Question: I have this query which returns qty in each of my branch. now the branch has two WH_subType as you see in the attached diagram i have attached. I want to sum the 2 subtype and show its available qty. how can i do it.
my select query is like this
'''
SELECT
dbo.WarehouseType.name AS Section,
dbo.WarehouseSubType.name AS WH_Type,
dbo.WarehouseSubType1.name AS WH_SubType,
dbo.Branch.name AS Branch,
(dbo.WarehouseProductQuantity.actualQuantity - dbo.WarehouseProductQuantity.reservedQuantity) AS AvailQty,
dbo.WarehouseProductQuantity.tafsilId AS Tafsil,
dbo.Tafsil.description AS Product_Name
FROM
dbo.WarehouseSubType
INNER JOIN
dbo.WarehouseType
ON
(
dbo.WarehouseSubType.warehouseTypeId = dbo.WarehouseType.id)
INNER JOIN
dbo.WarehouseSubType1
ON
(
dbo.WarehouseSubType.id = dbo.WarehouseSubType1.warehouseSubTypeId)
INNER JOIN
dbo.Warehouse
ON
(
dbo.WarehouseSubType1.id = dbo.Warehouse.warehouseSubType1Id)
INNER JOIN
dbo.Branch
ON
(
dbo.Warehouse.branchId = dbo.Branch.id)
INNER JOIN
dbo.WarehouseProductQuantity
ON
(
dbo.Warehouse.id = dbo.WarehouseProductQuantity.warehouseId)
INNER JOIN
dbo.TafsilLink
ON
(
dbo.WarehouseProductQuantity.tafsilId = dbo.TafsilLink.sourceId)
INNER JOIN
dbo.Tafsil
ON
(
dbo.TafsilLink.targetId = dbo.Tafsil.id)
INNER JOIN
dbo.FinishProduct
ON
(
dbo.Tafsil.id = dbo.FinishProduct.tafsilId)
INNER JOIN
dbo.Supplier
ON
(
dbo.FinishProduct.supplierId = dbo.Supplier.tafsilId)
WHERE
WarehouseSubType1.warehouseSubTypeId IN (1,4)
group by dbo.WarehouseProductQuantity.tafsilId
'''
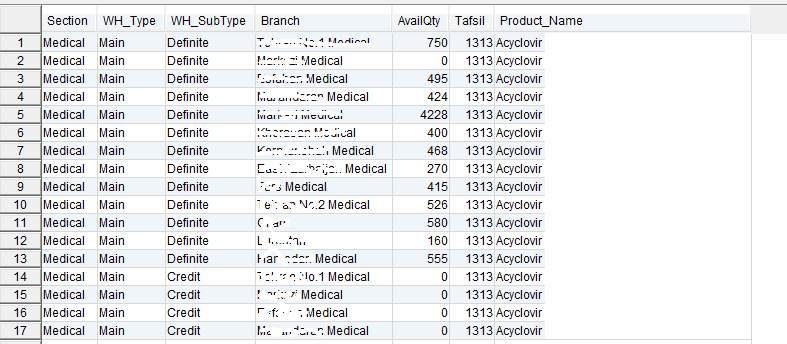
Answer: Have you tried a group by
'''
SELECT SubType, SUM(qty) AS QtySum
GROUP BY SubType
'''
Every grouped by column should be in your select. Note: for every column you group by it further sub divides the data
Update based on OP comment:
If you want other columns you need to do something like
'''
SELECT s.WH_SubType,s.AvailQty, t.other_cols
from
(SELECT
dbo.WarehouseSubType1.name AS WH_SubType,
sum(dbo.WarehouseProductQuantity.actualQuantity - dbo.WarehouseProductQuantity.reservedQuantity) AS AvailQty
FROM
table
GROUP BY
dbo.WarehouseSubType1.name) s
left join table t on t.dbo.WarehouseSubType1.name = s.WH_SubType;
'''
For reference see this question: <URL>
UPDATE 2:
'''
SELECT
dbo.WarehouseType.name AS Section,
dbo.WarehouseSubType.name AS WH_Type,
dbo.WarehouseSubType1.name AS WH_SubType,
dbo.Branch.name AS Branch,
SumTable.AvailQty,
SumTable.Tafsil,
dbo.Tafsil.description AS Product_Name
FROM
dbo.WarehouseSubType
INNER JOIN
dbo.WarehouseType
ON
(
dbo.WarehouseSubType.warehouseTypeId = dbo.WarehouseType.id)
INNER JOIN
dbo.WarehouseSubType1
ON
(
dbo.WarehouseSubType.id = dbo.WarehouseSubType1.warehouseSubTypeId)
INNER JOIN
dbo.Warehouse
ON
(
dbo.WarehouseSubType1.id = dbo.Warehouse.warehouseSubType1Id)
INNER JOIN
dbo.Branch
ON
(
dbo.Warehouse.branchId = dbo.Branch.id)
INNER JOIN
dbo.WarehouseProductQuantity
ON
(
dbo.Warehouse.id = dbo.WarehouseProductQuantity.warehouseId)
INNER JOIN
dbo.TafsilLink
ON
(
dbo.WarehouseProductQuantity.tafsilId = dbo.TafsilLink.sourceId)
INNER JOIN
dbo.Tafsil
ON
(
dbo.TafsilLink.targetId = dbo.Tafsil.id)
INNER JOIN
dbo.FinishProduct
ON
(
dbo.Tafsil.id = dbo.FinishProduct.tafsilId)
LEFT JOIN (SELECT
sum(dbo.WarehouseProductQuantity.actualQuantity - dbo.WarehouseProductQuantity.reservedQuantity) AS AvailQty,
dbo.WarehouseProductQuantity.tafsilId AS Tafsil
FROM
dbo.WarehouseProductQuantity
group by dbo.WarehouseProductQuantity.tafsilId) SumTable on dbo.Tafsil.id = SumTable.Tafsil
WHERE
WarehouseSubType1.warehouseSubTypeId IN (1,4)
'''